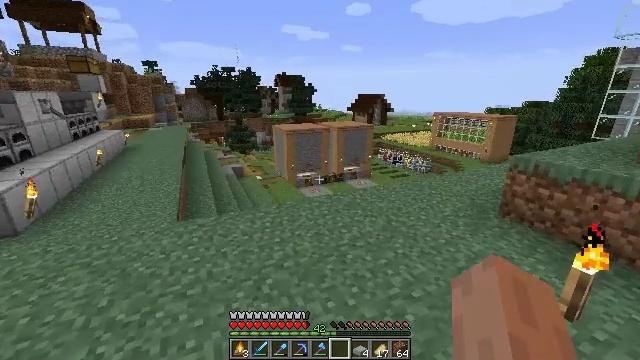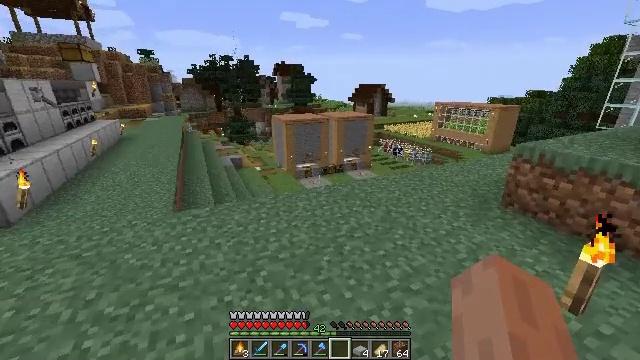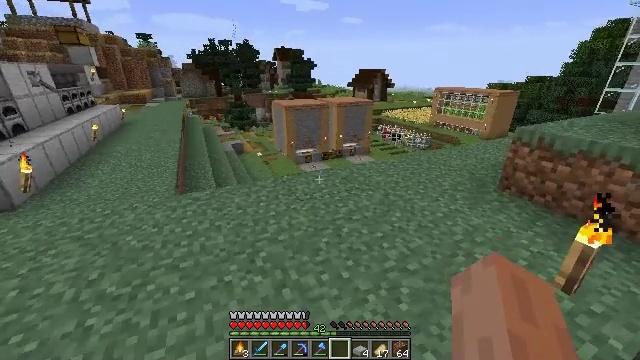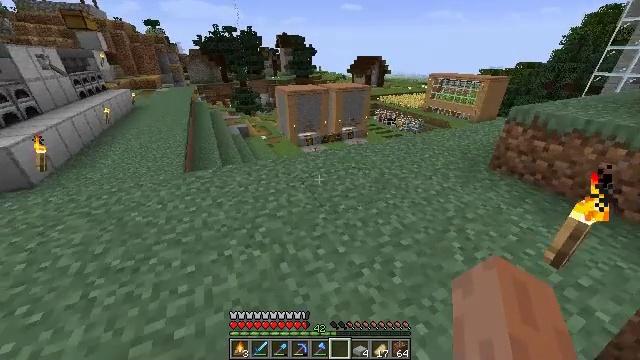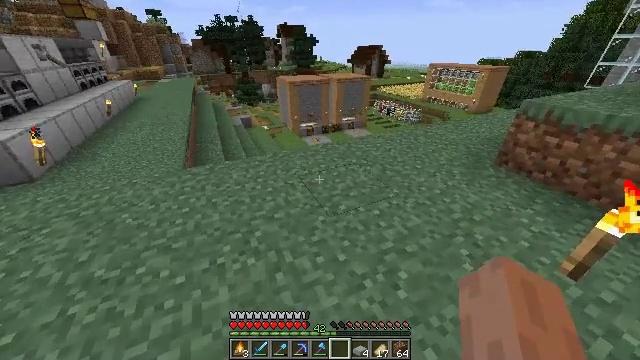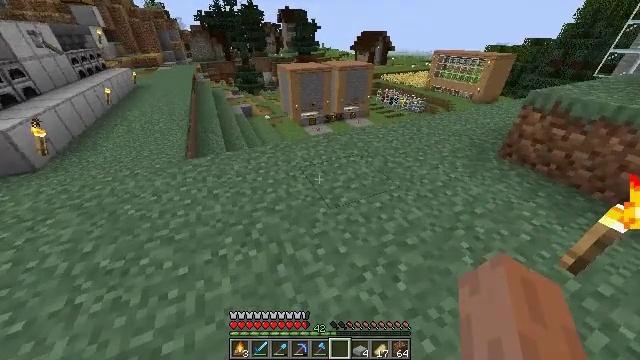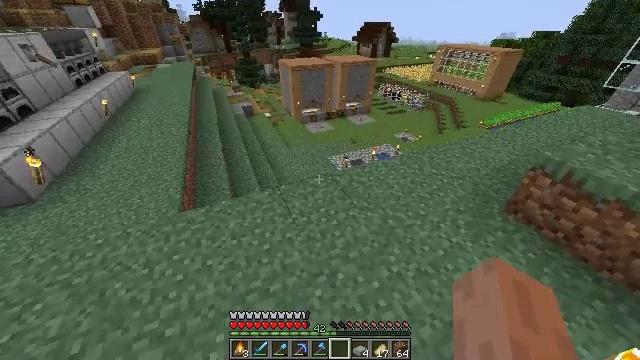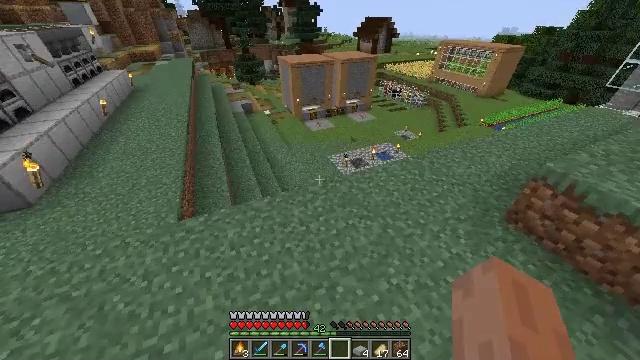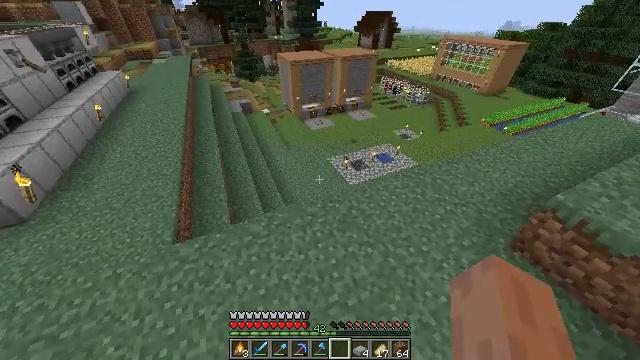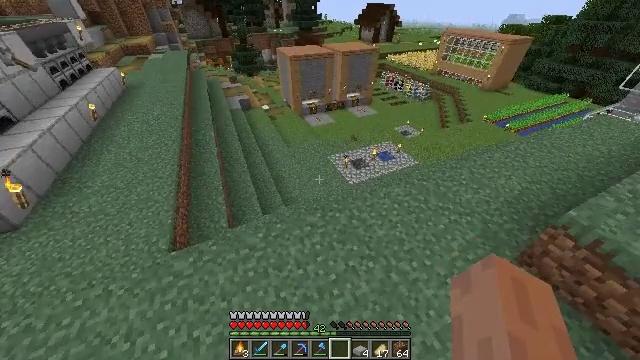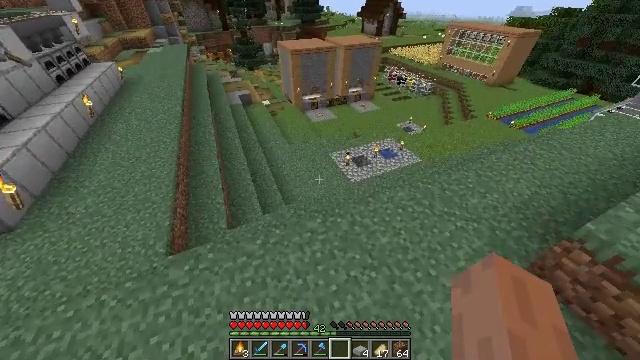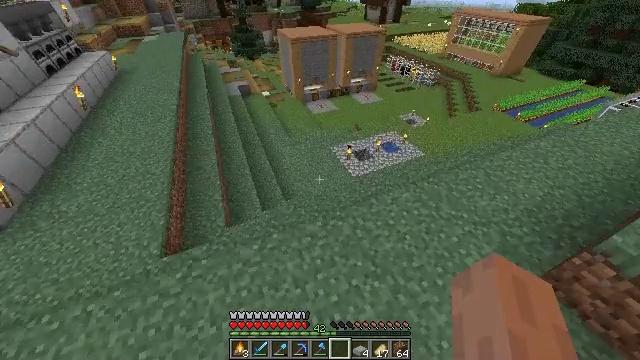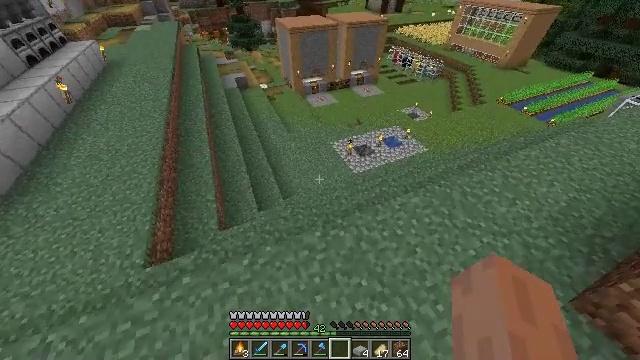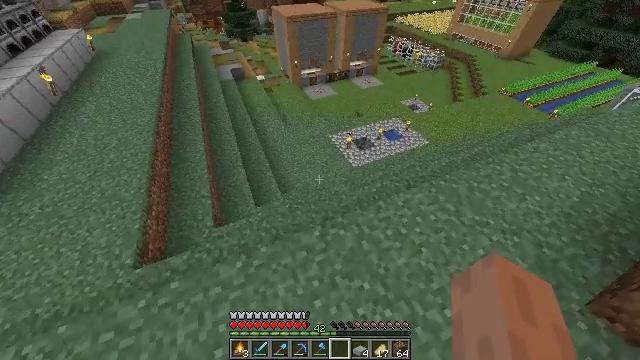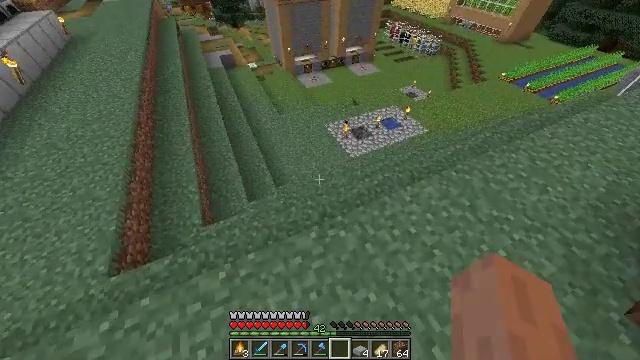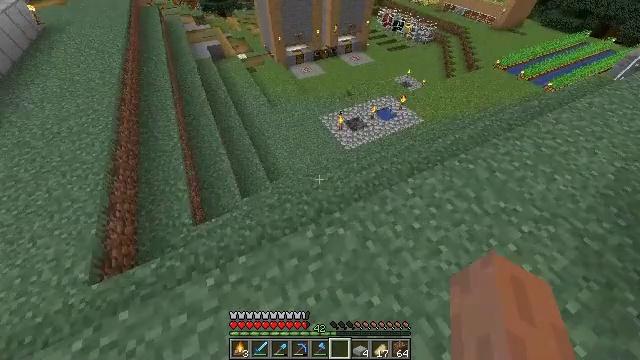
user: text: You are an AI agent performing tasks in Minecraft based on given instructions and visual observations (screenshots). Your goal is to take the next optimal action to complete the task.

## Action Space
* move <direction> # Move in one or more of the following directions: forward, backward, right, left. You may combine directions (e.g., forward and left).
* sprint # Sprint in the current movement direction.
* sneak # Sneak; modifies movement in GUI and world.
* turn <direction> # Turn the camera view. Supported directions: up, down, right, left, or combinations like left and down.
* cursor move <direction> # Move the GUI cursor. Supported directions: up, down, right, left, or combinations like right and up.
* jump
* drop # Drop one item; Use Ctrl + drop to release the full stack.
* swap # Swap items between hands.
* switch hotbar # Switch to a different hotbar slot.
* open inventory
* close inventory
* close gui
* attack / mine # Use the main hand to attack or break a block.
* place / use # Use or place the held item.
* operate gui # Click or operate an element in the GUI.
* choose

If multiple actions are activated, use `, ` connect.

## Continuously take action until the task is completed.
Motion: motion action
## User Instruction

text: Make a spruce door in the crafting table.
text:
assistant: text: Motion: move forward, sprint, turn down, jump
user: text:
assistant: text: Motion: move forward, sprint, turn down, jump
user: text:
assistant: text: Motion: move forward, sprint, turn down, jump
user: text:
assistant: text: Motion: move forward, turn down, jump
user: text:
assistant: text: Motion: move forward, turn down, jump
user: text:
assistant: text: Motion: move forward, turn down, jump
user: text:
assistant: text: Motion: move forward, turn down, jump
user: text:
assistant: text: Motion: move forward, sprint, turn down, jump
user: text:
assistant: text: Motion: move forward, sprint, turn down, jump
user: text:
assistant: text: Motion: move forward, sprint, turn down, jump
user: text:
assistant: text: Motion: move forward, sprint, turn down, jump
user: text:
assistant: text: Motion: move forward, turn down, jump
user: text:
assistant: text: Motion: move forward, turn down, jump
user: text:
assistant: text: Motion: move forward, turn right and down, jump
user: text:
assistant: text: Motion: move forward, turn right and down, jump
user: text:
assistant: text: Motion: move forward, turn right, jump
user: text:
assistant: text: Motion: move forward, turn right
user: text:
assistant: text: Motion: move forward, turn right
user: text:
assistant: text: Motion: move forward, turn right
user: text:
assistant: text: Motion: move forward, turn right
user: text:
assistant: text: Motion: move forward, turn right
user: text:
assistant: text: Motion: move forward, sprint, turn right
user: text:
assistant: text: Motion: move forward, sprint, turn right
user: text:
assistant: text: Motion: move forward, sprint
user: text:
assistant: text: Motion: move forward, sprint
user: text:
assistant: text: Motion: move forward
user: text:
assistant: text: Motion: move forward
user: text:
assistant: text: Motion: move forward, sprint
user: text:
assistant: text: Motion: move forward, sprint
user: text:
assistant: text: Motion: move forward, sprint